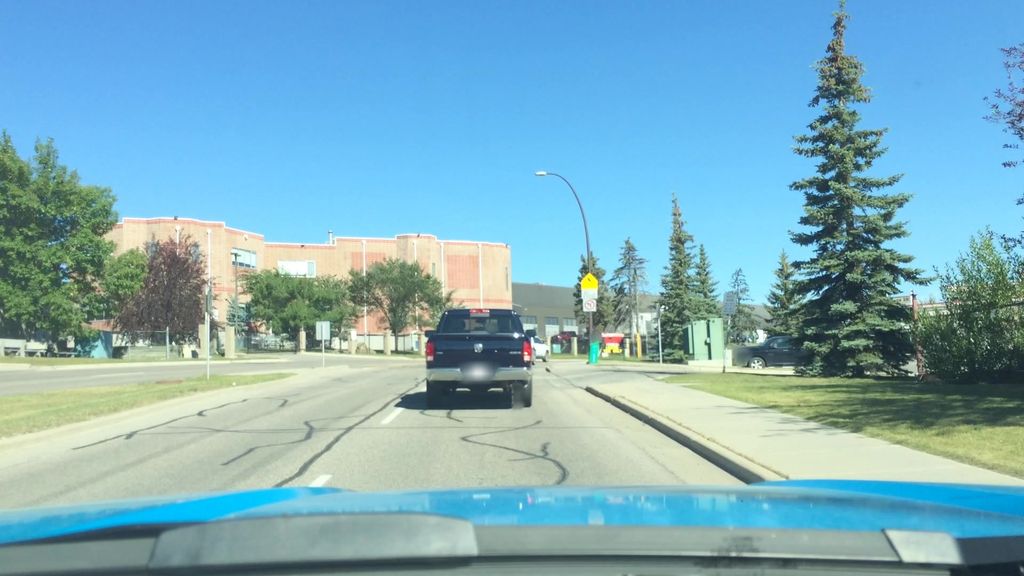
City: calgary